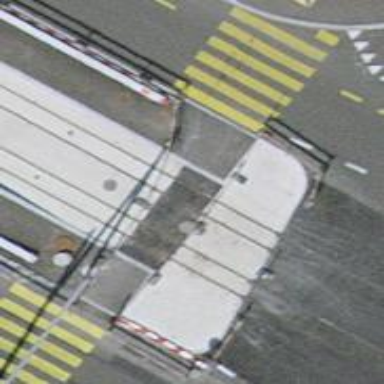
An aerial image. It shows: Tram crossing on the railway.